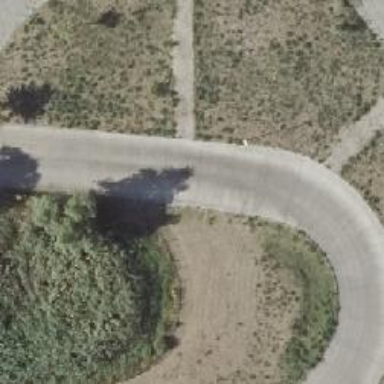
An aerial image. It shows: Footway along the road.